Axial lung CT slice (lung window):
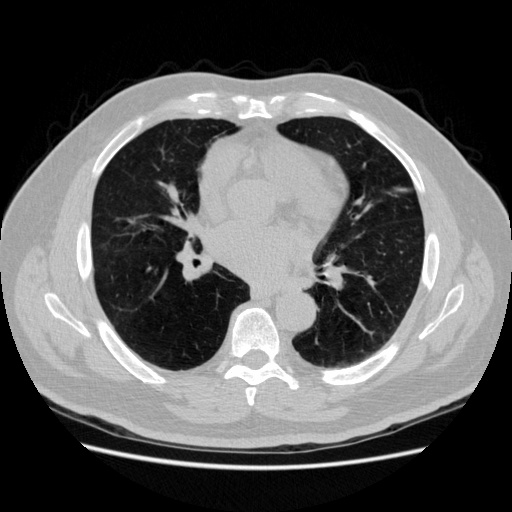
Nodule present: no